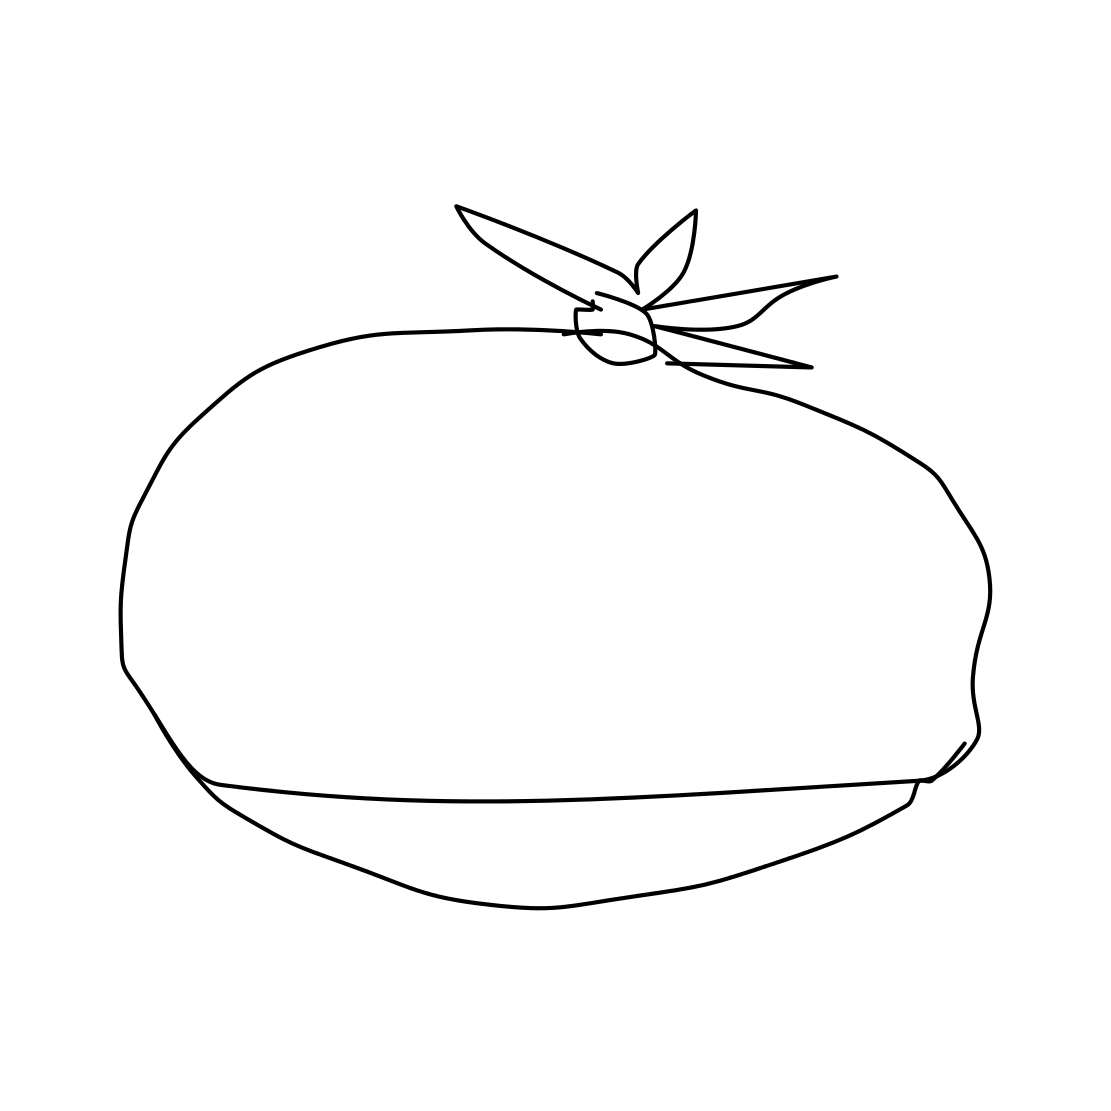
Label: tomato